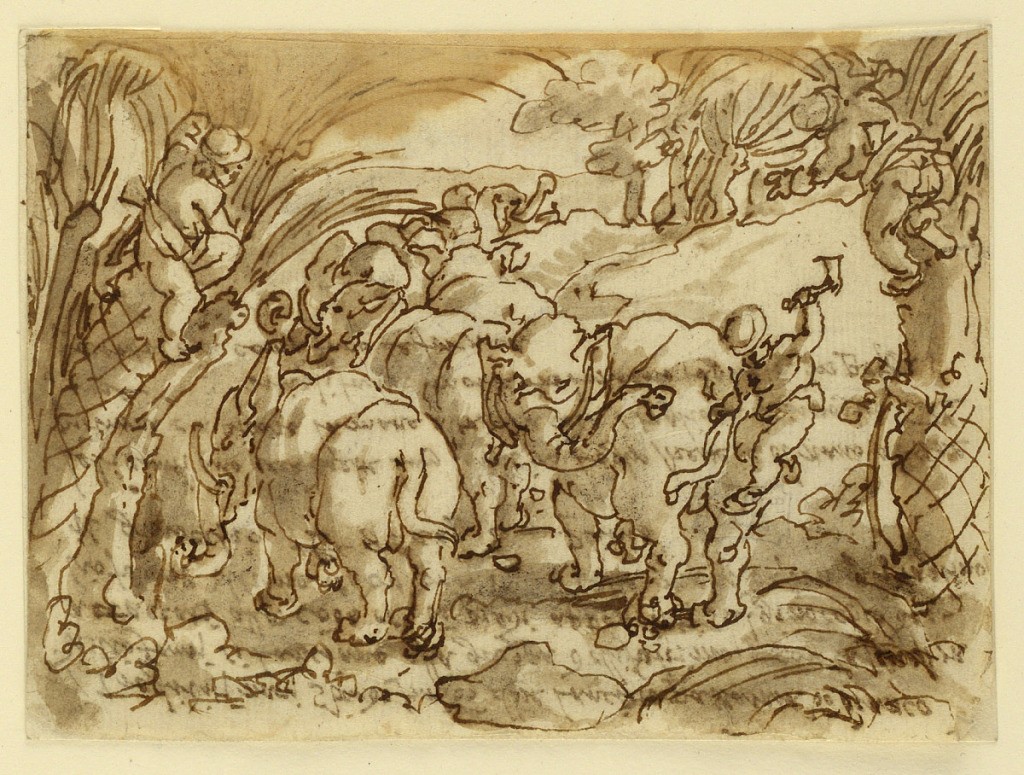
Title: Cavemen Chasing Elephants
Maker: Jan van der Straet, called Stradanus, Flemish, 1523–1605
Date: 1596 or before
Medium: Recto: pen and brown ink, brush and black wash over black chalk on laid paper Verso: pen and brown ink on laid paper
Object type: Drawing
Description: Recto: A herd of elephants moves away from the right into a hilly landscape. Palm trees appear in the foreground to the left and right. Two tiny figures clinging to the palms prepare to spring towards the elephants. A third hangs from the tail of an elephant and stands upon its knee, raising an axe with his left hand.
Verso: Italian inscription relating to the recto.